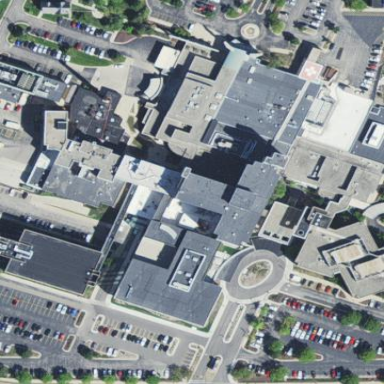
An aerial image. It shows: Healthcare facility identified as hospital.